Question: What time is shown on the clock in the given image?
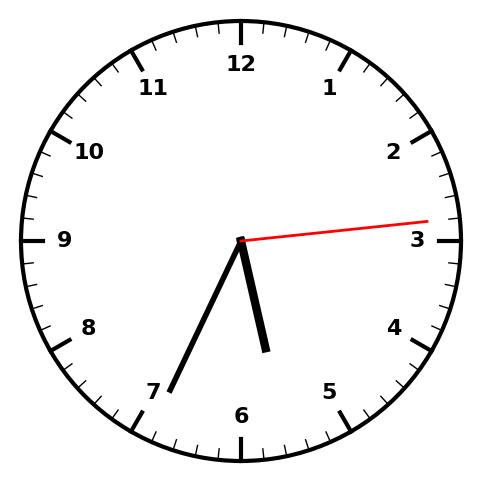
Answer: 05:34:14